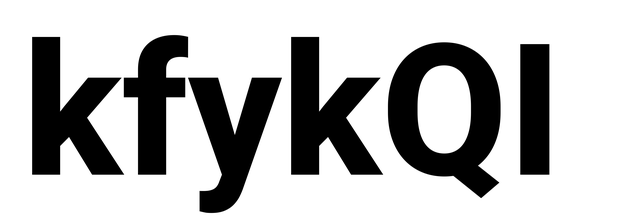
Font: Roboto_ExtraBold